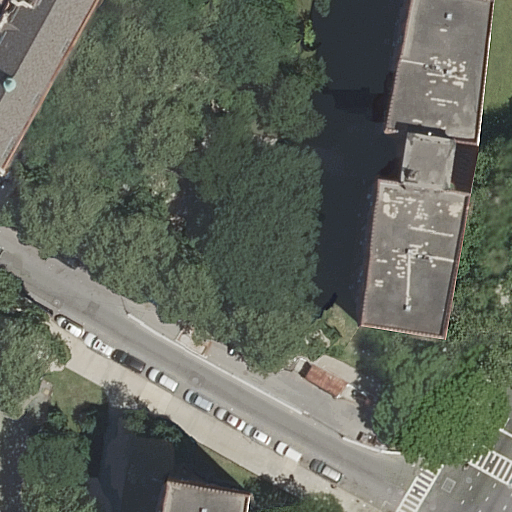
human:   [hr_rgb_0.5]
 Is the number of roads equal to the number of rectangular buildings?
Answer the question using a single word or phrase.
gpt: no

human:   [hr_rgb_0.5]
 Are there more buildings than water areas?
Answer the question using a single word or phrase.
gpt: yes

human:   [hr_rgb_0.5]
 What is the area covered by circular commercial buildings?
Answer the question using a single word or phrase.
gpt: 0m2

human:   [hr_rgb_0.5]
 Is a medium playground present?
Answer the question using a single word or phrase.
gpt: no

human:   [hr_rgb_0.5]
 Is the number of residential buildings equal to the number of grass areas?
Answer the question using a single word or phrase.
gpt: no

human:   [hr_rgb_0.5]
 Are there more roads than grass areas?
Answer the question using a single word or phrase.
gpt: yes

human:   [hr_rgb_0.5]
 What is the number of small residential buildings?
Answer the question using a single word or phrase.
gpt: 1

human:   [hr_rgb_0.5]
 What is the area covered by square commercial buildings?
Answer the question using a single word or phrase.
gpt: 0m2

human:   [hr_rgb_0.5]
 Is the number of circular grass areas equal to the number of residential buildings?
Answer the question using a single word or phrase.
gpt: no

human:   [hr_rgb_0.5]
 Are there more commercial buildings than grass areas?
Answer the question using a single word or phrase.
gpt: no

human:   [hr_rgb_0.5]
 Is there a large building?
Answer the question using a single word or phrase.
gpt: yes

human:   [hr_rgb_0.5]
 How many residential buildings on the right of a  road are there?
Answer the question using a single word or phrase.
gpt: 2

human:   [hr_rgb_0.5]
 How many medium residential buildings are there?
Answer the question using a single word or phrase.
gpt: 1

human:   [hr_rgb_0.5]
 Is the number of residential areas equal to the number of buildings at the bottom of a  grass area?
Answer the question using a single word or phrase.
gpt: yes

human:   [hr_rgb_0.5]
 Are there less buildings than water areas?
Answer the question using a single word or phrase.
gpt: no

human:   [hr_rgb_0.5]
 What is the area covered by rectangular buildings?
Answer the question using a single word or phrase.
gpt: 16m2

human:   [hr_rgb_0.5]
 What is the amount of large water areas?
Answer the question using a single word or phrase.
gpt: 0

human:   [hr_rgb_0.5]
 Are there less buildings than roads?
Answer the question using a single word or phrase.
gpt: yes

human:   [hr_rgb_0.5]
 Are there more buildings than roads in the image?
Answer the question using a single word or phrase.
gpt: no

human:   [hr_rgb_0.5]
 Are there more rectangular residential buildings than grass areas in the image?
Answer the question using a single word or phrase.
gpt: no

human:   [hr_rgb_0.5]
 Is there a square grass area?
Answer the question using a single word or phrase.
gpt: no

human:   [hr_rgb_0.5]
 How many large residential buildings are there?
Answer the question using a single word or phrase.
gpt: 1

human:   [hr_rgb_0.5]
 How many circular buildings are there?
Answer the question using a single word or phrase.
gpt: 0

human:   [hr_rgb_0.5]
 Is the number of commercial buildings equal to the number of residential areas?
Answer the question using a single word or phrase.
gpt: no

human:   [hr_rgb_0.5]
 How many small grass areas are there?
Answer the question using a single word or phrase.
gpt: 2

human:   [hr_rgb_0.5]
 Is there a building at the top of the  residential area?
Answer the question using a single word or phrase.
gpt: no

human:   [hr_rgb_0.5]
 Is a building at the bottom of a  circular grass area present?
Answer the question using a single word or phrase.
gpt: no

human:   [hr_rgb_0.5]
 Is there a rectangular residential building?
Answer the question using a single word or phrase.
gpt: yes

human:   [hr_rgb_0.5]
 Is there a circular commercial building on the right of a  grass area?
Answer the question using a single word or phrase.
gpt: no

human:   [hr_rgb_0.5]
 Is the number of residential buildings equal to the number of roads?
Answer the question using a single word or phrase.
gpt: no

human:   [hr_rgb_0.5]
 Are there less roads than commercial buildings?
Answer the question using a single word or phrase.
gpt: no

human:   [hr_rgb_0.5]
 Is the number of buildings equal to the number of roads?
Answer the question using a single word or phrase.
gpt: no

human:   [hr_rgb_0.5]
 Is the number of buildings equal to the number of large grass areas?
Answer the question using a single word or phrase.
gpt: no

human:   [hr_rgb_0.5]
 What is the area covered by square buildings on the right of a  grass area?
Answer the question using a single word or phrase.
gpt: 0m2

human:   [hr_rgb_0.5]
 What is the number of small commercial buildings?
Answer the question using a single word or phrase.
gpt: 0

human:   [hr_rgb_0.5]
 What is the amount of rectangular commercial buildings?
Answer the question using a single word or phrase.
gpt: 0